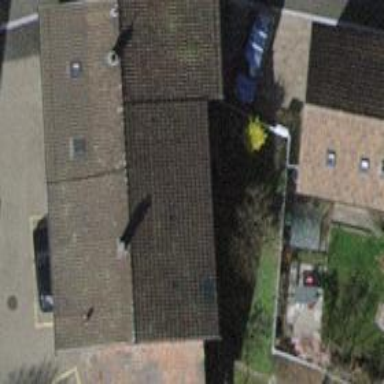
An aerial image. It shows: Building with gabled roof.